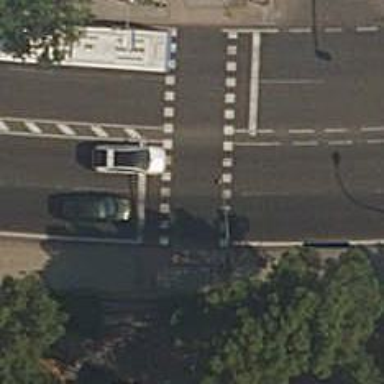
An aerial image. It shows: Crossing with traffic signals.